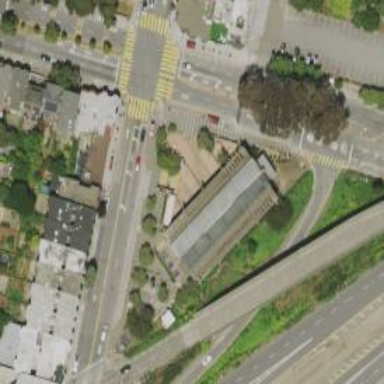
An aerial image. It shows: Train station building.